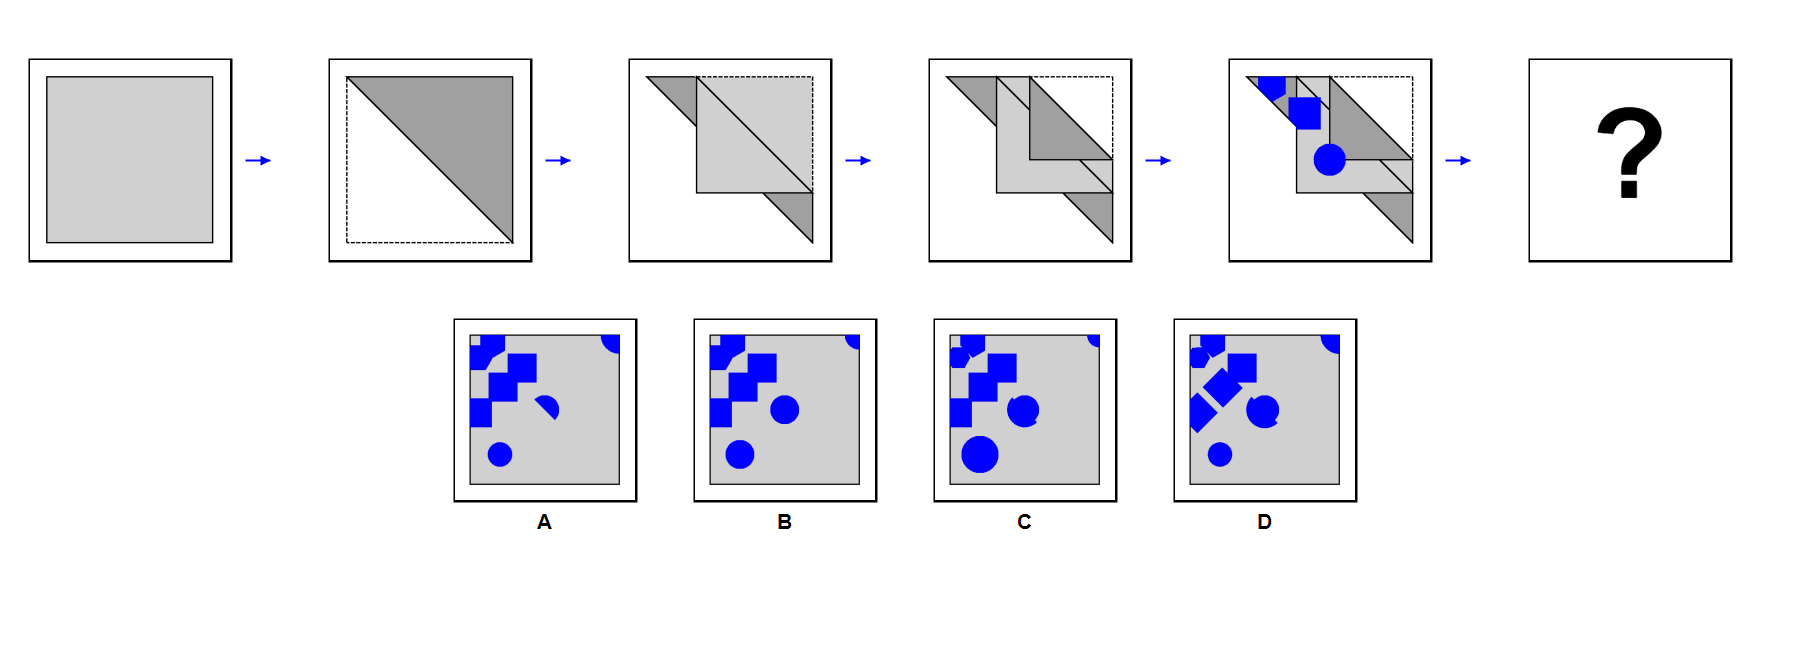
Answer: B